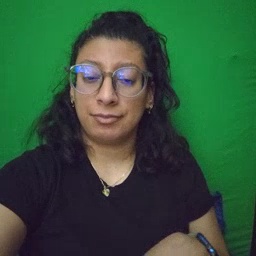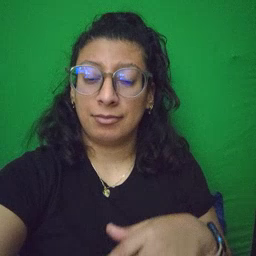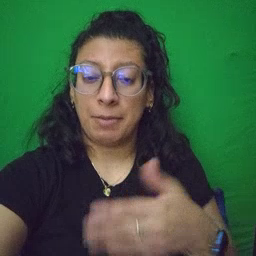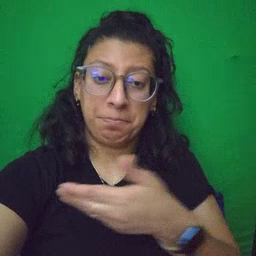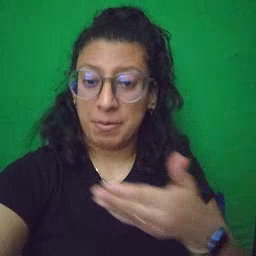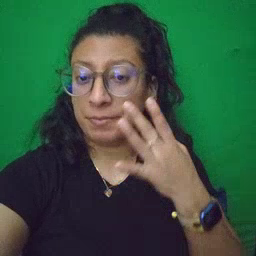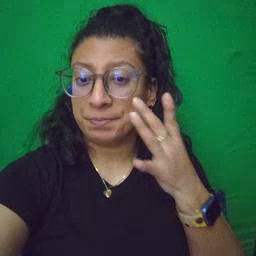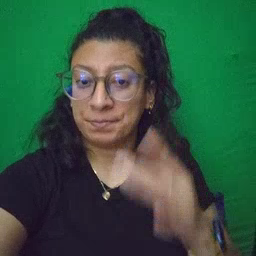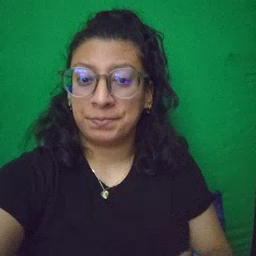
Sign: kitty